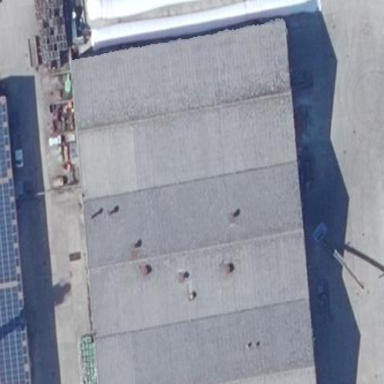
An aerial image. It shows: Industrial building.